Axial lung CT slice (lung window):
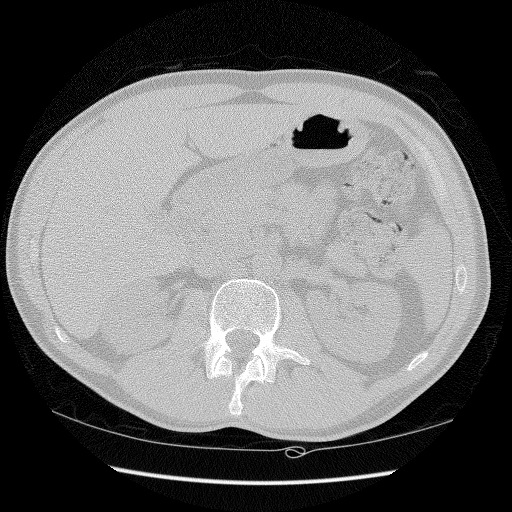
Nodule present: no